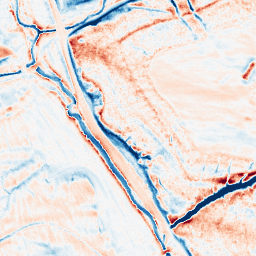
Category: classical
Decomposition family: gaussian_anisotropic
Decomposition parameters: sigma_x: 2
sigma_y: 5
Upsampling method: sinc_hamming
Upsampling parameters: scale: 2
kernel_size: 8
Upsampling scale: 2